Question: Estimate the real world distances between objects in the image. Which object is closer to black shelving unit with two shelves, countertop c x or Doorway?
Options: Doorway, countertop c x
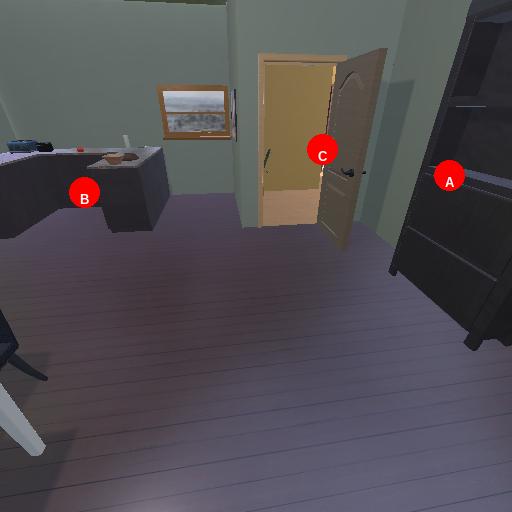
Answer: Doorway